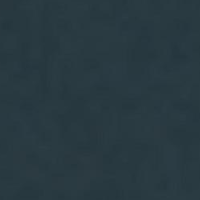
EUNIS habitat code: 14
Species observed at this site:
Pandion haliaetus